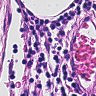
Metastatic tissue present: no